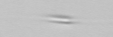
Label: Cylindrotheca_morphotype1